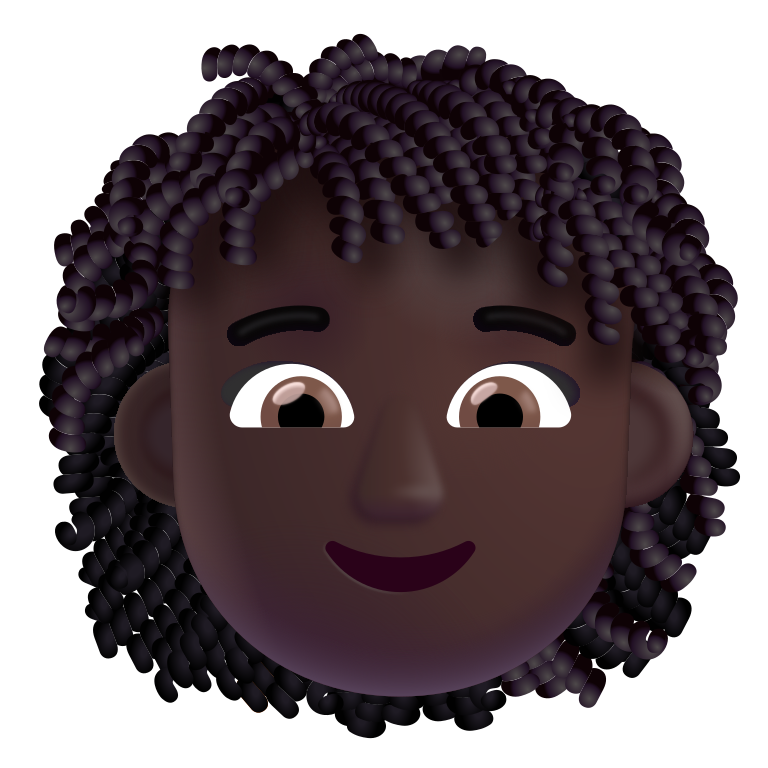
woman curly hair color dark